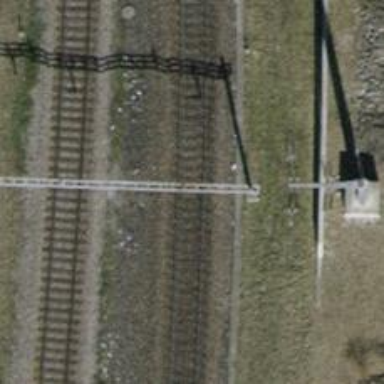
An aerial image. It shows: Single railway track with electrification through contact line.